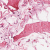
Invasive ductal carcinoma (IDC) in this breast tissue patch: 0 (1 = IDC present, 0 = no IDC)